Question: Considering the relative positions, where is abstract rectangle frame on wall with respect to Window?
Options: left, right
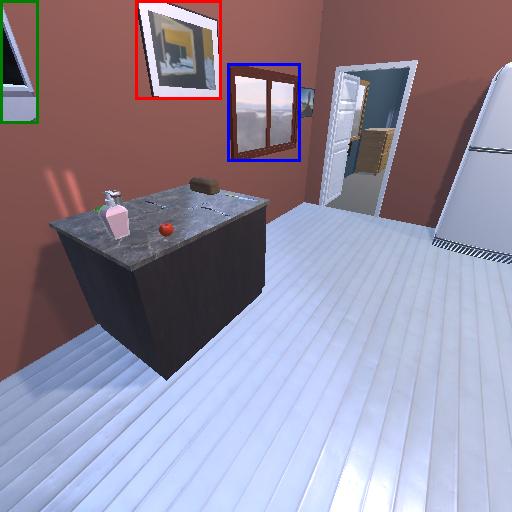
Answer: left